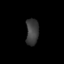
Tissue: lung
Cell type: Endothelial cells
Senescence score: 0.2411
Nuclear area (px): 325
Mean DAPI intensity: 60.732